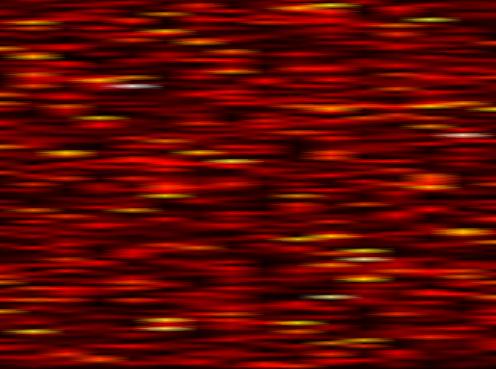
Label: OFDM